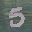
Label: 5